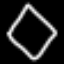
Label: diamond